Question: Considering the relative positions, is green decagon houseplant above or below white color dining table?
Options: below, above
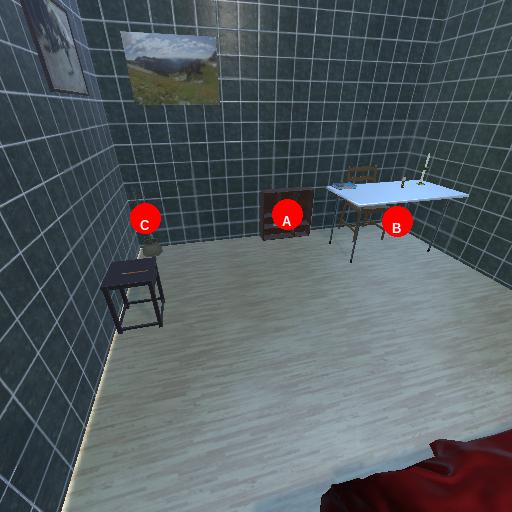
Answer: below